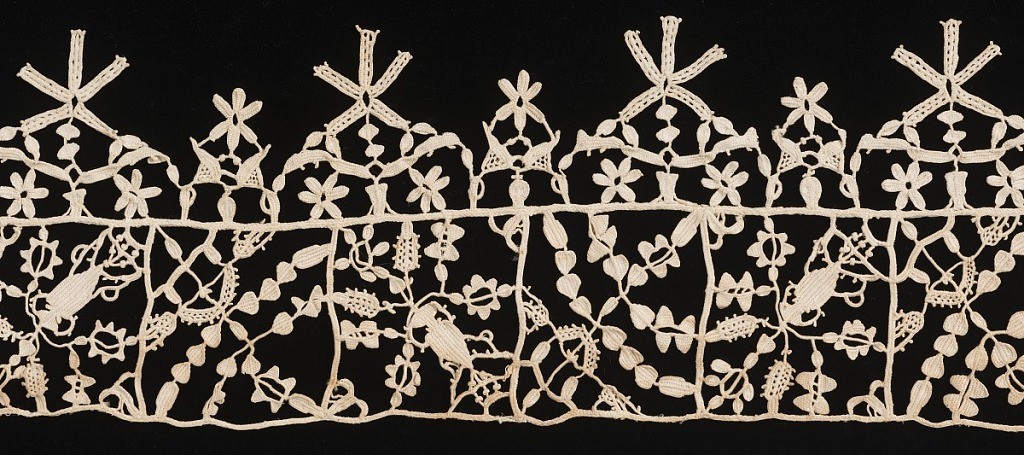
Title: Band
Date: early 17th century
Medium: linen Technique: grid of laid cords with needle lace (reticella style), edge of punto in aria
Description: Squares filled with floral shapes. Bordered on one side by an open pattern of ribbons and blossoms.